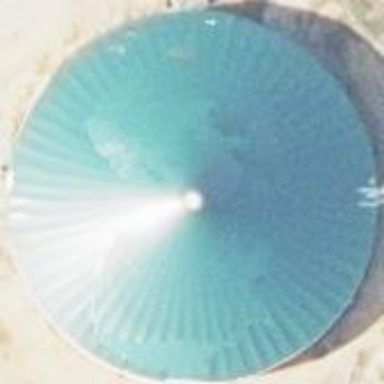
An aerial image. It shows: Covered reservoir with round-shaped roof. It is man-made structure used as digester for power generation.